Question: I would like to make a log-log plot with pandas
'''
import numpy as np
import pandas as pd
x = 10**arange(1, 10)
y = 10** arange(1,10)*2
df1 = pd.DataFrame( data=y, index=x )
df2 = pd.DataFrame(data = {'x': x, 'y': y})
df1.plot(logy=True, logx=True)
'''

How can I make the x-axis logarithmic?
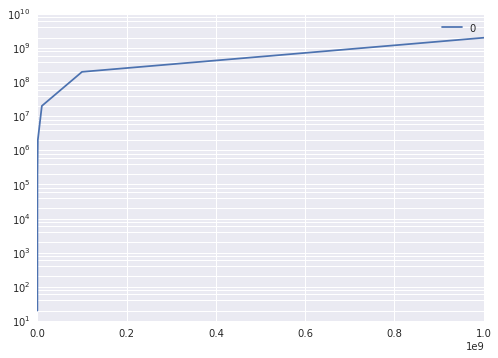
Answer: When trying to create a log-log plot using the 'pandas' <URL> rather than 'logx=True, logy=True' within your keyword-arguments.
'''
import matplotlib.pyplot as plt
import pandas as pd
import numpy as np
x = 10 ** np.arange(1, 10)
y = 10 ** np.arange(1, 10) * 2
df1 = pd.DataFrame(data=y, index=x)
df1.plot(loglog=True, legend=False)
plt.show()
'''